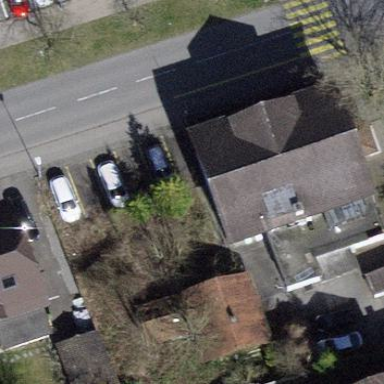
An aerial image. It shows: Building with tiled roof.